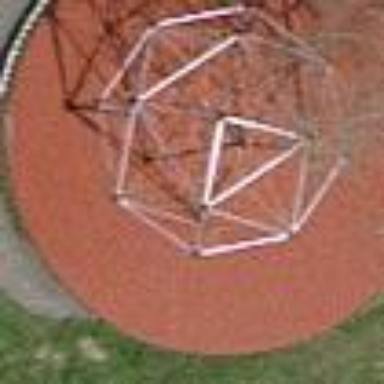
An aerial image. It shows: Playground featuring climbing frame.